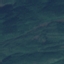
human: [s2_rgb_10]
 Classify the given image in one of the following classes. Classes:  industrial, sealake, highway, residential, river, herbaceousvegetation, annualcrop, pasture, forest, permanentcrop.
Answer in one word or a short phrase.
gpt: Forest